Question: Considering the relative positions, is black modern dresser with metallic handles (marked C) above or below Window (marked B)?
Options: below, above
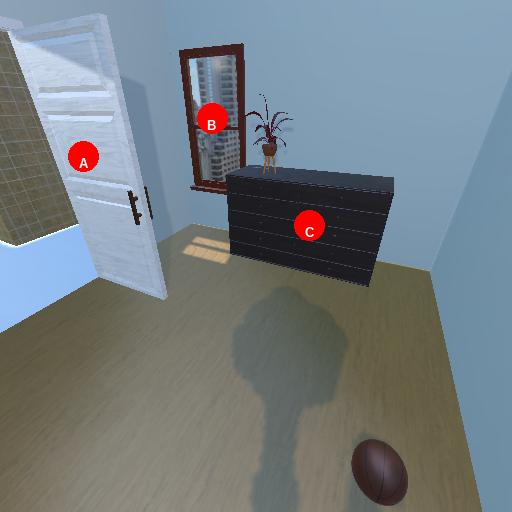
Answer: below